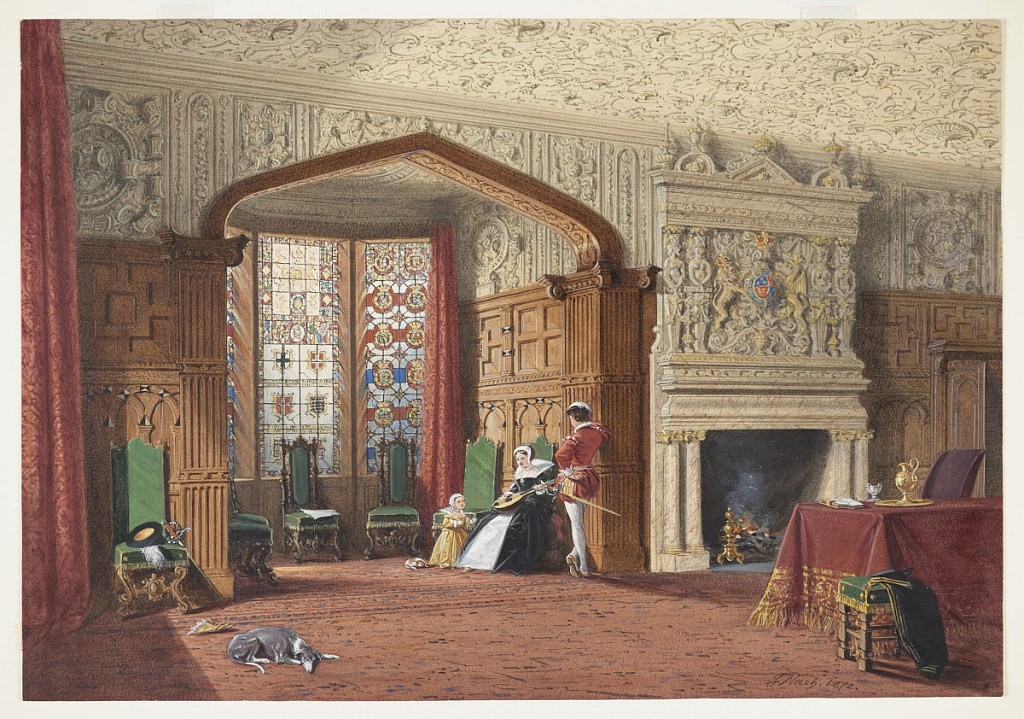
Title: An Elizabethan Room at Lyme Hall, Cheshire
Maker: Joseph Nash The Elder, British, 1808 - 1878
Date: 1872
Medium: Brush and watercolor, gouache, graphite on thick white wove paper
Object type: Drawing
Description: The Elizabethan interior was a popular style revived during the Victorian period. It is characterized by heavily carved panelling, the use of stained glass, intricate plasterwork and high-backed carved oak chairs. An armorial cartouche on the overmantel and a gold ewer and tray on a skirted table are elements commonly seen in Elizabethan interiors.